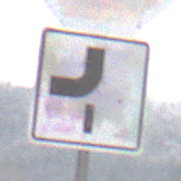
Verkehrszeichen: VerlaufVorfahrtsstrasse7
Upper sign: Stop
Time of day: MorningAfternoon
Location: Outdoor (Nature)
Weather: PartlyCloudy
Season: Winter
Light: Natural